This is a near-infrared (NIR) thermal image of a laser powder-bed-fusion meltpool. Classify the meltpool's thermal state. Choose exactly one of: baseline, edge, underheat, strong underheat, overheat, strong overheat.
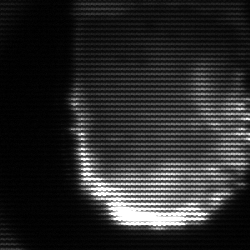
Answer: baseline